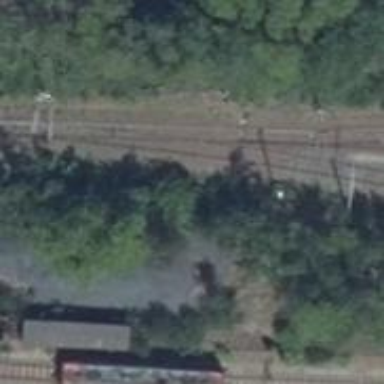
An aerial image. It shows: Railway switch.